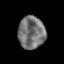
Tissue: prostate
Cell type: Epithelial cells
Senescence score: 0.2271
Nuclear area (px): 860
Mean DAPI intensity: 115.933